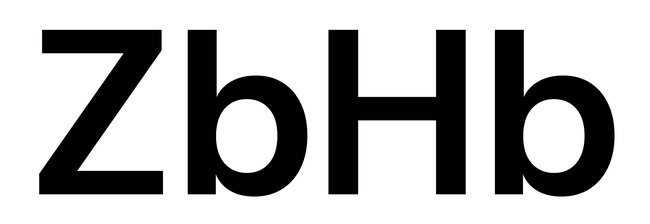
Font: InstrumentSans_SemiBold